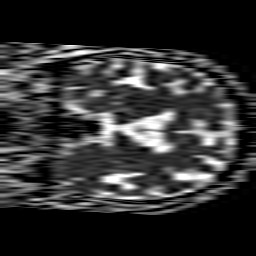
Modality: ADC
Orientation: coronal
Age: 84
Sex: male
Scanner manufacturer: philips
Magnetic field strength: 1.5 T
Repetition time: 3.54 s
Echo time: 0.09411 s